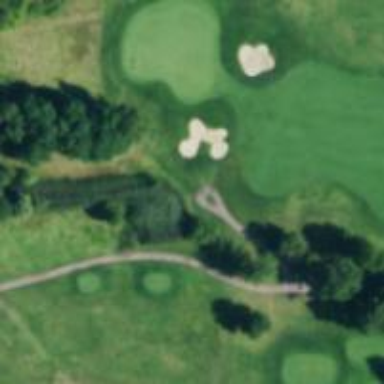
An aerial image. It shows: Path for both roads and golfers.